Interaction volume radius: 5 \u00c5
Interaction volume height: 15 \u00c5
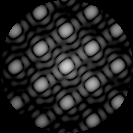
Disorder parameter: 0.01028